Question: I saw the feature shown and described below in Sublime Text and was curious to know how does one achieve it in Emacs?

Have a condensed view of the code/text file currently opened and highlight the region, in the very same condensed view, which is currently being viewed. Clicking on any part of the condensed view would bring that part in focus.
Although I know, almost certainly, that I would rarely use this feature since it would be, in my view, a estate hog, considering the fact that I have even had my 'scroll-mode' disabled, but still I am curious to know how it can be done in Emacs.
And yeah I went through(skimmed) Sublime's feature list to find the name of the feature, so that I could then try to find it for Emacs, but couldn't. Therefore, another question: What's this feature called?
<URL>
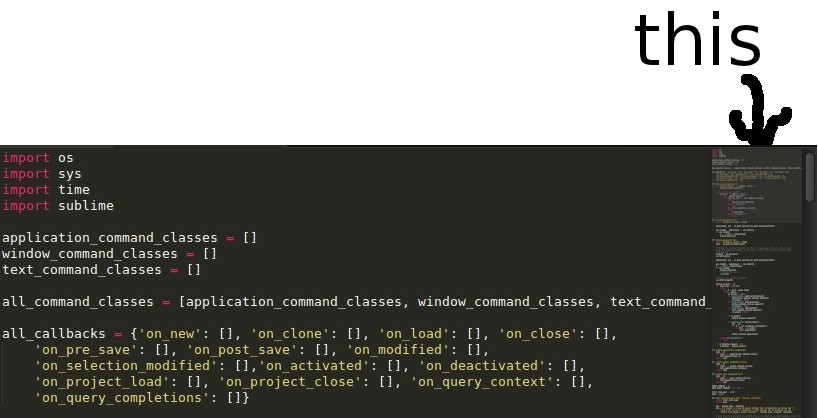
Answer: There is <URL> package. From EmacsWiki:
- - '(require 'minimap)'- - -